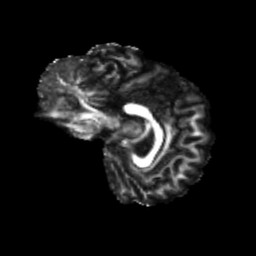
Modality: FA
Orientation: sagittal
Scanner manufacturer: siemens
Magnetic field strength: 3 T
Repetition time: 4 s
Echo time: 0.0594 s